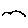
Label: bird